【题型】填空题　【知识点】立体几何　【难度】easy
小玲在一个棱长为 8cm 的密封正方体盒子中，放入一个半径为 1cm 的小球。无论她怎么摇动盒子，小球在盒子中不能达到的空间体积为 \_\_\_\_\_\_ cm$^3$。（结果中保留 $\pi$）
【解答】
【答案】$80-\dfrac{58}{3}\pi$

【知识点】柱体体积的有关计算、球的体积的有关计算

【分析】小球不能到达的位置为正方体的 8 个顶点附近和 12 条棱附近的部分组成。

【详解】顶点部分不能到达部分为棱长为 1 的正方体减去半径为 1 的球体的 $\dfrac{1}{8}$，如下图，

所以 8 个顶点部分体积为 $\left(1^3 - \dfrac{4}{3}\pi \times 1^3 \times \dfrac{1}{8}\right) \times 8 = 8-\dfrac{4}{3}\pi \ (\text{cm}^3)$，

棱部分不能到达部分为底面是边长为 1，高为 6 的长方体减去底面半径为 1，高为 4 的圆柱体的 $\dfrac{1}{4}$，如下图，

12 条棱部分不能到达的体积是 $\left(1^2 - \pi \times 1^2 \times \dfrac{1}{4}\right) \times 6 \times 12 = 72-18\pi \ (\text{cm}^3)$，

所以不能到达的体积为 $8-\dfrac{4}{3}\pi + 72-18\pi = 80-\dfrac{58}{3}\pi \ (\text{cm}^3)$。

故答案为：$80-\dfrac{58}{3}\pi$。

【点睛】关键点点睛：本题解决的关键是，分析得小球不能到达的位置可分为正方体的顶点与棱到球面两种情况，从而得解。

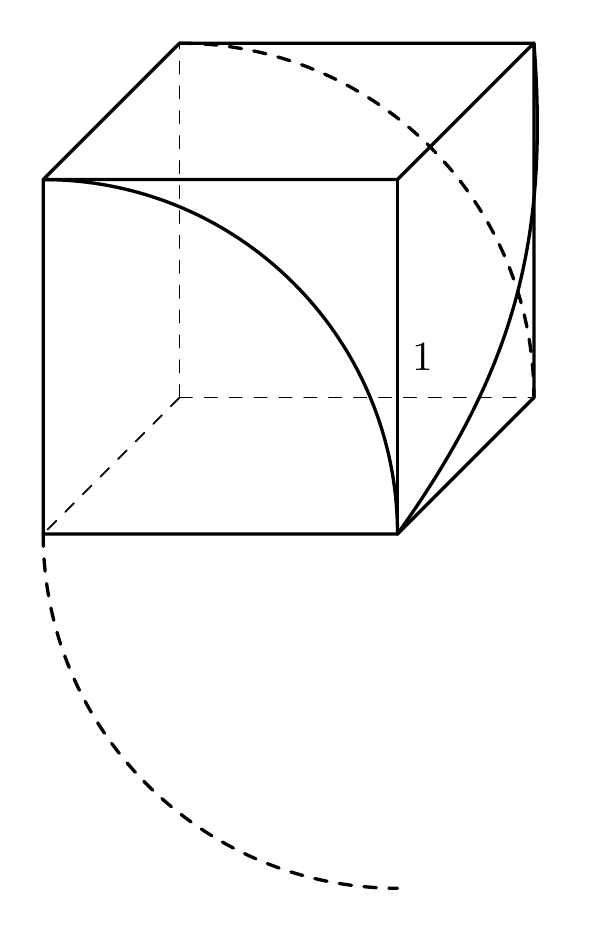
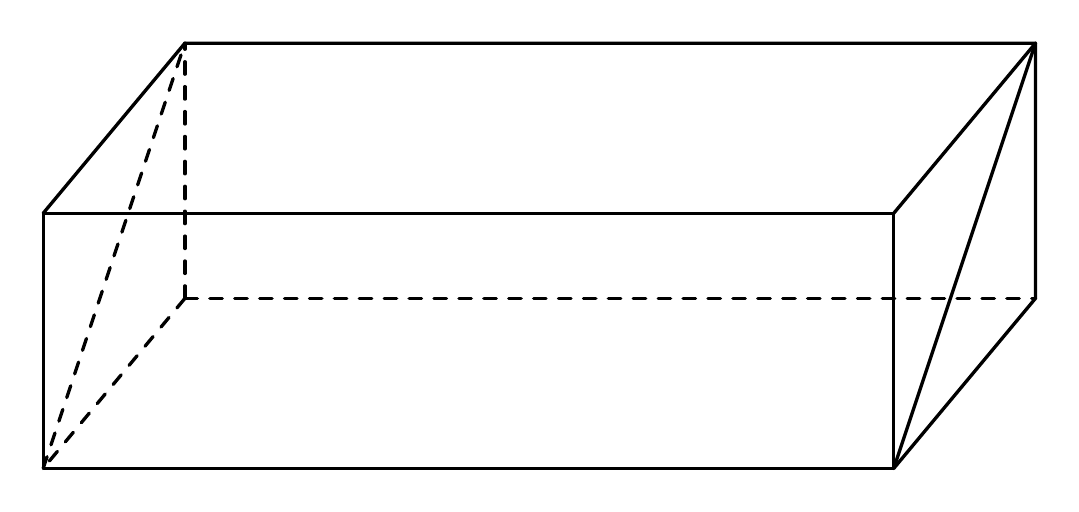